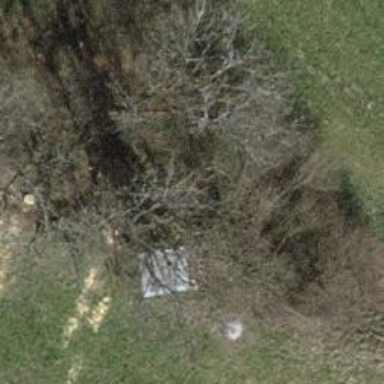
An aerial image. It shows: Hunting stand.